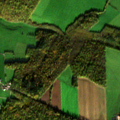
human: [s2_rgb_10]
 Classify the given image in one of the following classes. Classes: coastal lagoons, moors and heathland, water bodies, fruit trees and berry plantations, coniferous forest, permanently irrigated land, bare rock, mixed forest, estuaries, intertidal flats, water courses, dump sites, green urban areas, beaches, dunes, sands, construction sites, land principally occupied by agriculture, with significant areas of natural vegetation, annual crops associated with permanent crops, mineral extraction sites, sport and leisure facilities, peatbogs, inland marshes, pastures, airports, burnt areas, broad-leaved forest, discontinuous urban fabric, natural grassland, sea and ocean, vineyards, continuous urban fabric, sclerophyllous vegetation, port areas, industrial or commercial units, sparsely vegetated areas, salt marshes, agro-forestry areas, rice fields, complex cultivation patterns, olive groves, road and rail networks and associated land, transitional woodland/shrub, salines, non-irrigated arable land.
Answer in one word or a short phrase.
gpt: discontinuous urban fabric, non-irrigated arable land, pastures, complex cultivation patterns, broad-leaved forest